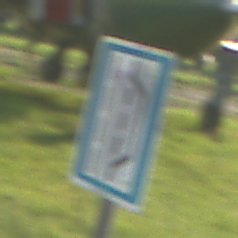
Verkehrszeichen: NothalteUndPannenbucht
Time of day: SunriseSunset
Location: Outdoor (Special)
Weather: Clear
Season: NotSpecified
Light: Natural